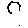
Label: hexagon